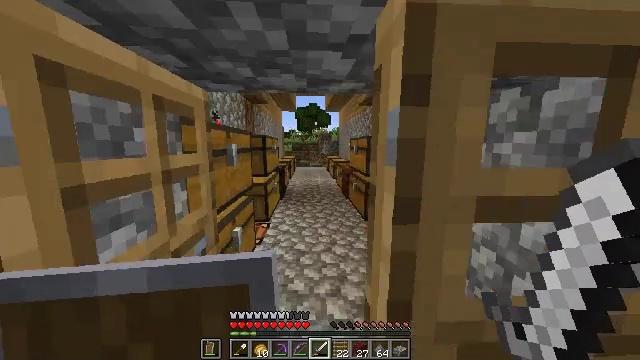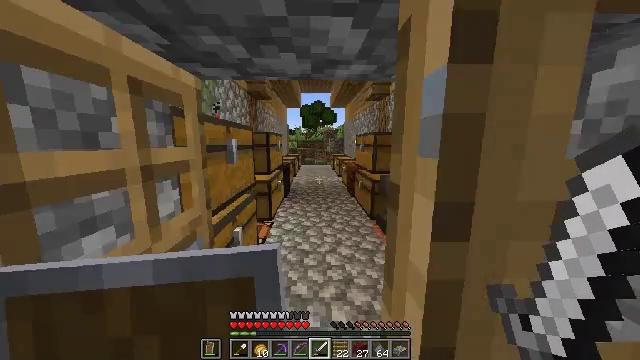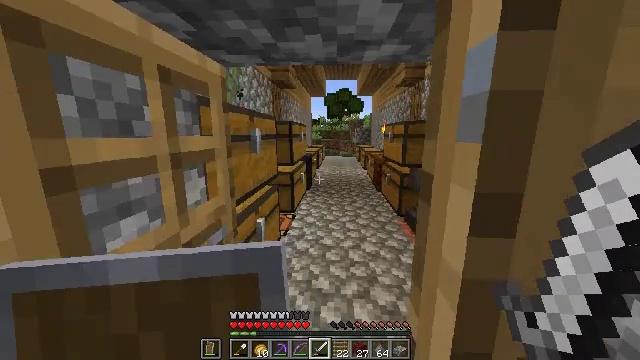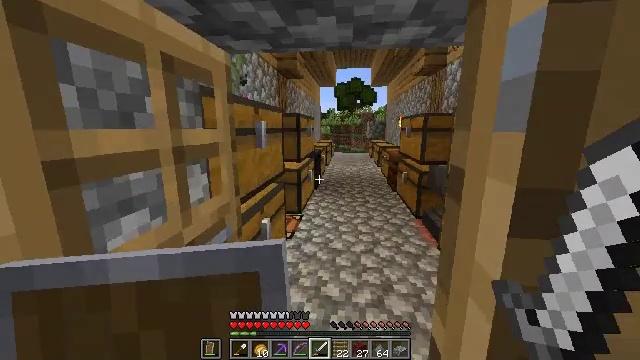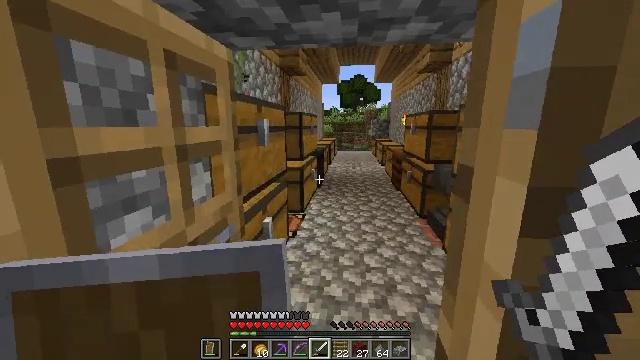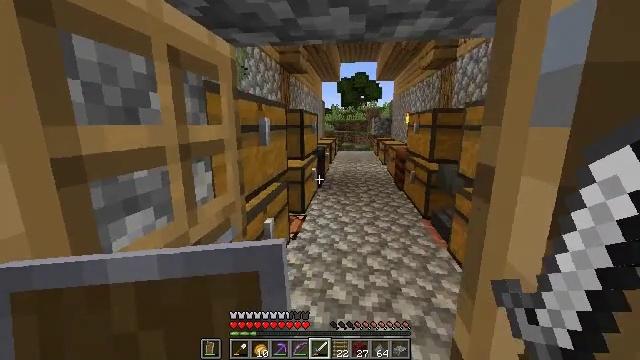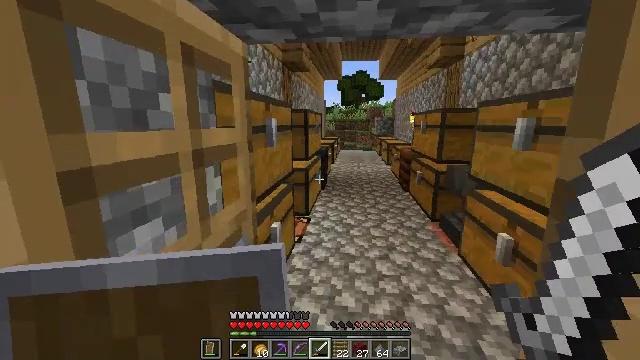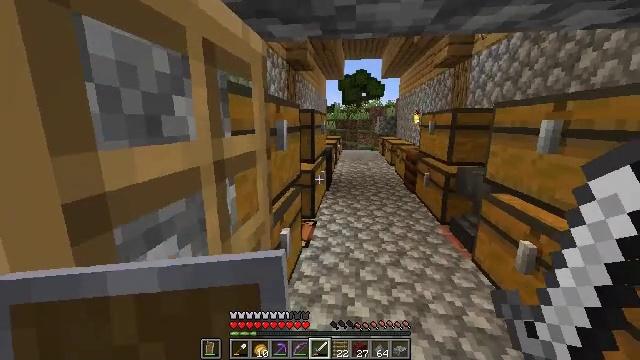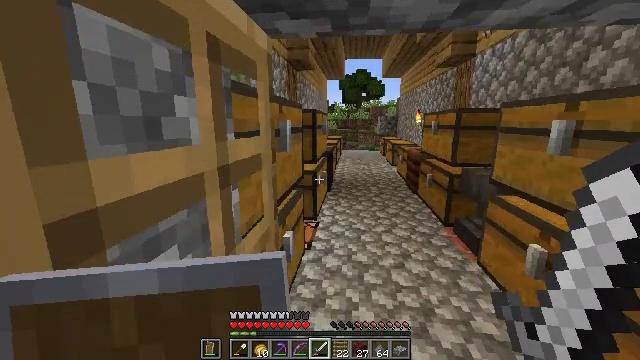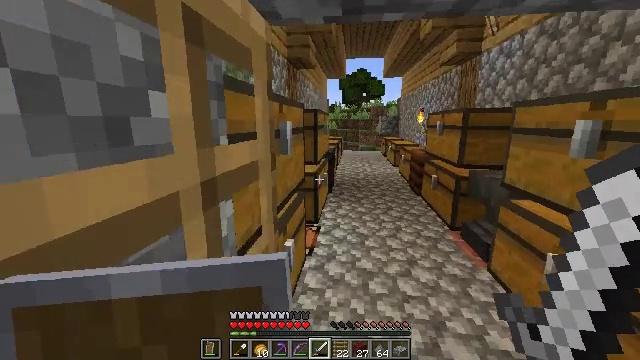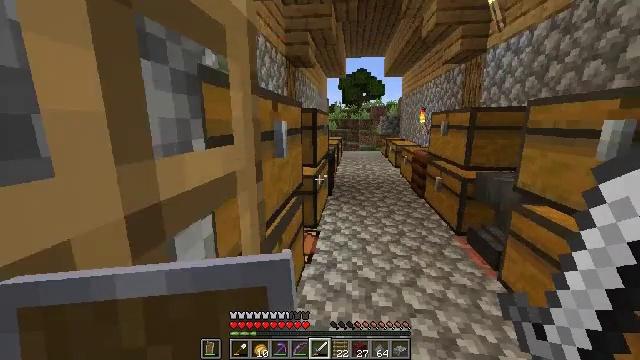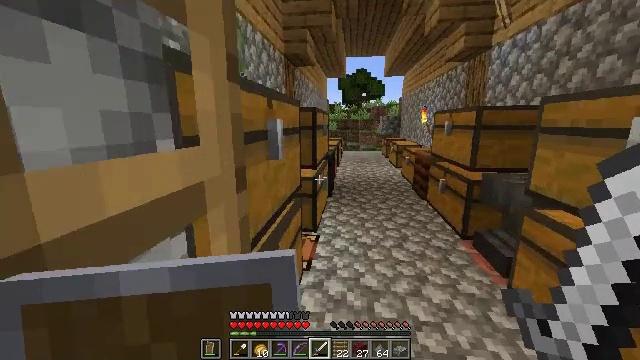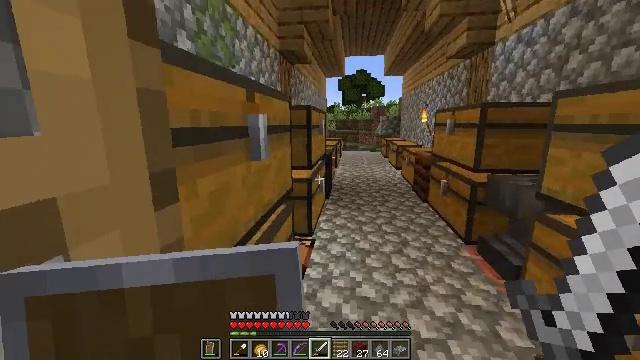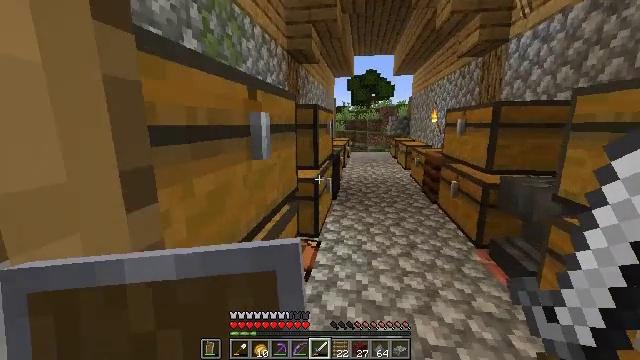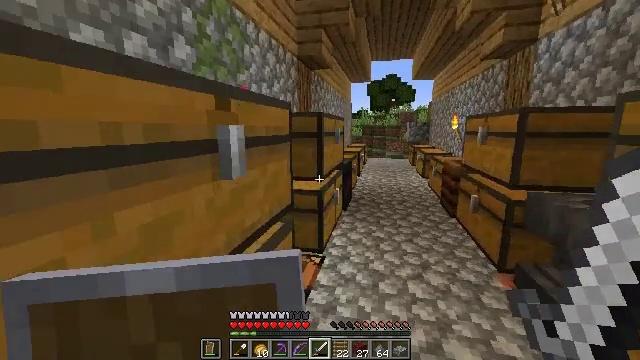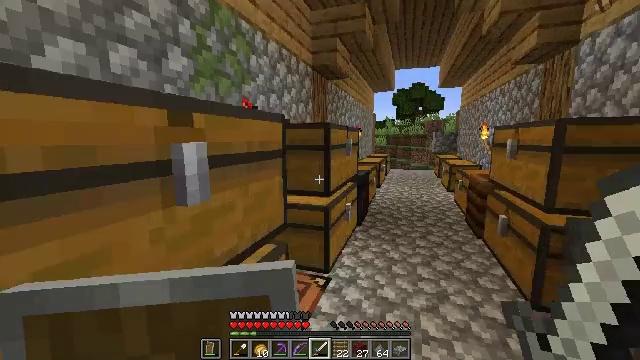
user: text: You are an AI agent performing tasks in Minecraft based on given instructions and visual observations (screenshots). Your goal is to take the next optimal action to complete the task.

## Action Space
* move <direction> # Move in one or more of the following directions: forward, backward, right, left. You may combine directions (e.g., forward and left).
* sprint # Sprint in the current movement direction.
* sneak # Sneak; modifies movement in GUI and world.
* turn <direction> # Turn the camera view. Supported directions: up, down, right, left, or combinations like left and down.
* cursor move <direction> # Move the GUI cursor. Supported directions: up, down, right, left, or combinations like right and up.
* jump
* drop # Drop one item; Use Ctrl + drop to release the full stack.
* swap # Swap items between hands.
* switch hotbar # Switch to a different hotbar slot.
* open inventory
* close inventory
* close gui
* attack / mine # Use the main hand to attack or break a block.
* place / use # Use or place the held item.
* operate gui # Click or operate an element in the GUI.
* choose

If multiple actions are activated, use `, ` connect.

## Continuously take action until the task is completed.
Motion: motion action
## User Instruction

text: Put materials on the crafting table to craft TNT.
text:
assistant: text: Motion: move forward, turn left
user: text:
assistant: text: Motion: move forward, turn left and down
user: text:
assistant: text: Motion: move forward, turn left
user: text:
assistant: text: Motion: move forward
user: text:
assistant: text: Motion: move forward
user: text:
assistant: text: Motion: move forward and move left
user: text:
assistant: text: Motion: move forward and move left
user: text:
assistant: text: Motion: move forward and move left
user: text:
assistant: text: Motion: move forward and move left
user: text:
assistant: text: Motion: move forward
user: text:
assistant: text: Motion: move forward
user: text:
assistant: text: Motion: move forward and move right
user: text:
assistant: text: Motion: move forward and move right, turn left
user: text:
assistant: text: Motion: move forward and move right, turn left and up
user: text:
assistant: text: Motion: move forward and move right, turn left and up
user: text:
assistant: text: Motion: move forward and move right, turn left and up
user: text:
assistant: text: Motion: move forward and move right, turn left and up
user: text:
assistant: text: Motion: move forward and move right, turn left and up
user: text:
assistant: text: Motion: move forward and move right, turn left
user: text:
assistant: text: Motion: turn left
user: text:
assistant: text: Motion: no_op
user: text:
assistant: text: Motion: no_op
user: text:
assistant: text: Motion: turn right
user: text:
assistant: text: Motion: turn right and down
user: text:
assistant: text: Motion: turn right, use / place
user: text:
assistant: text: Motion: turn right, use / place
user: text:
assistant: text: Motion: use / place
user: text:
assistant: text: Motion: no_op
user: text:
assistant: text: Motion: no_op
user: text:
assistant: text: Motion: no_op